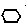
Label: hexagon